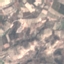
Land use / land cover: PermanentCrop